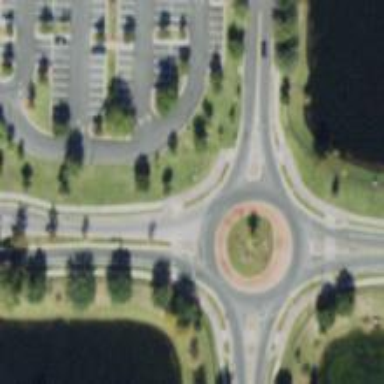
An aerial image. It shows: Marked crossing on the road.